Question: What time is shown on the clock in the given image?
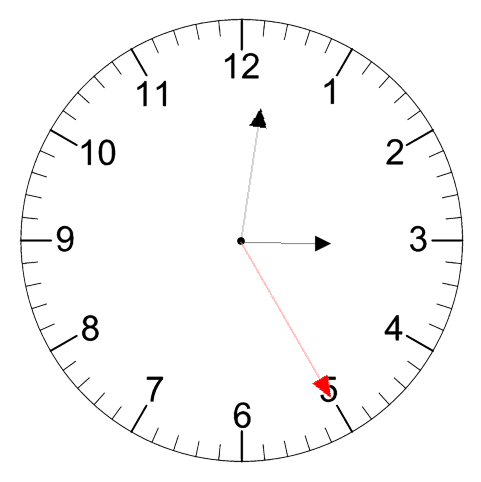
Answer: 03:01:25